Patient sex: M
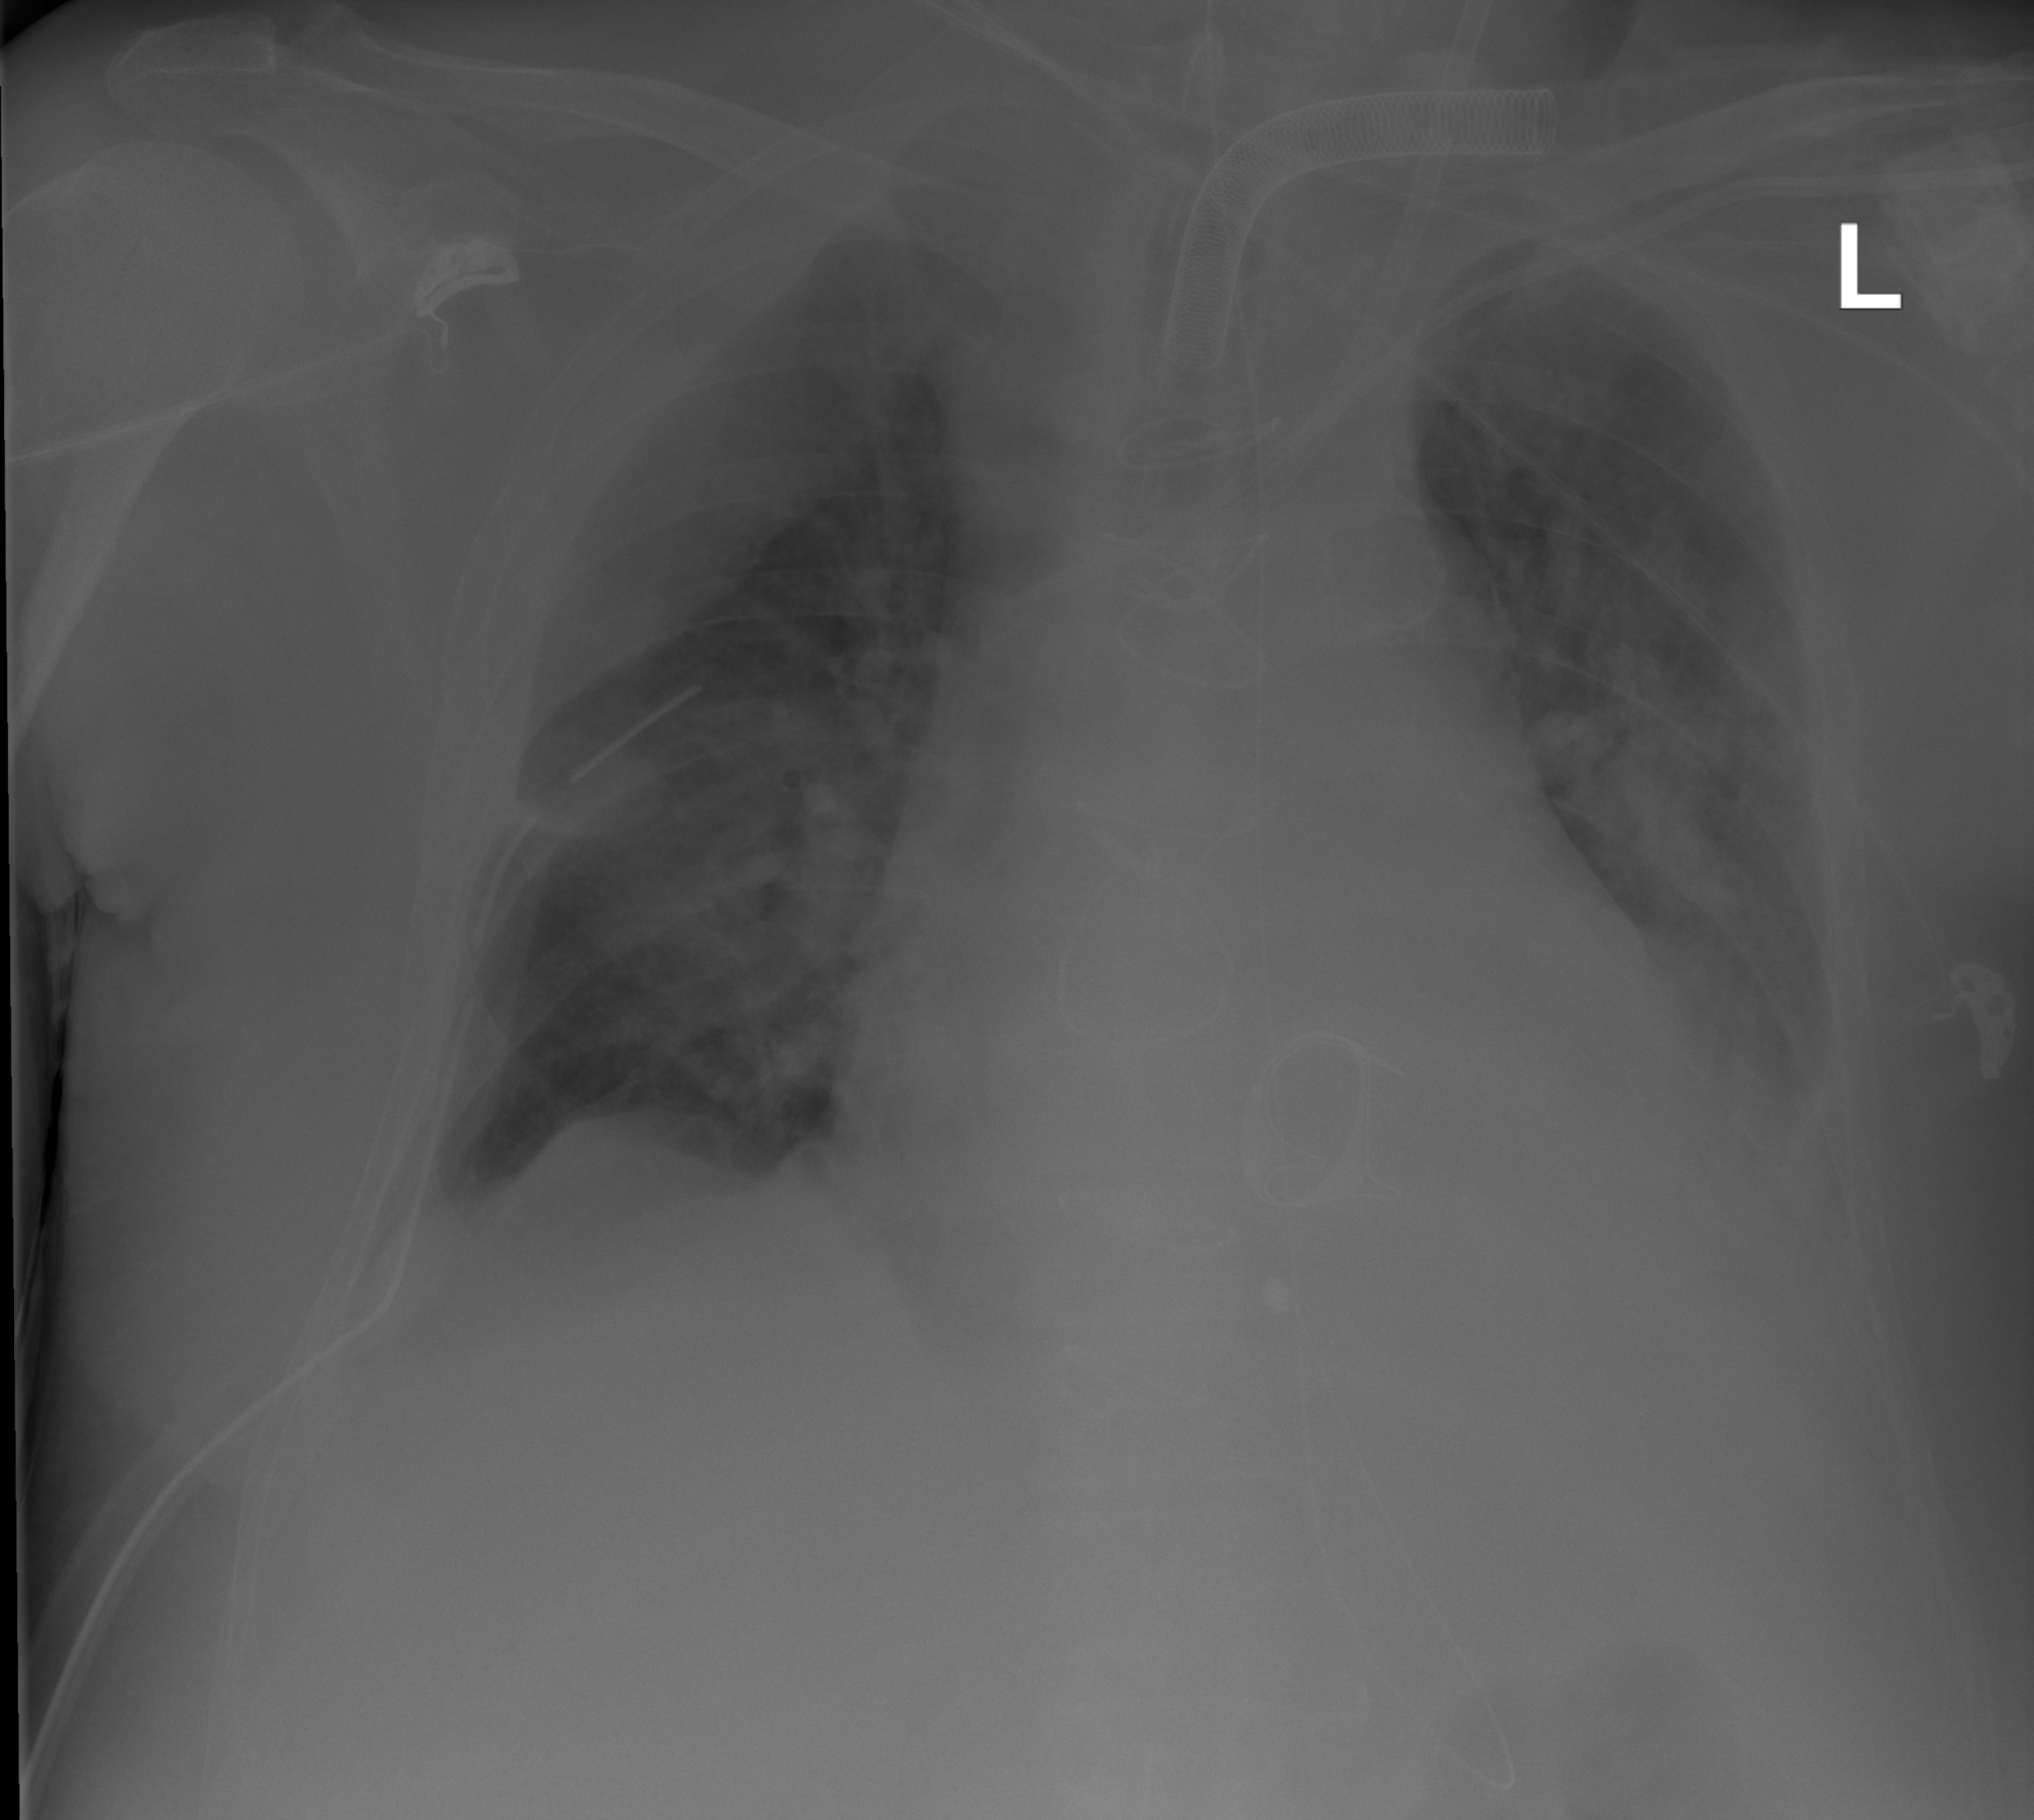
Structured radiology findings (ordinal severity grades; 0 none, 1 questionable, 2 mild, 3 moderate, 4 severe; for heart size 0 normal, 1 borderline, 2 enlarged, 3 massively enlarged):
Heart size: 2
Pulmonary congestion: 2
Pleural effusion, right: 2
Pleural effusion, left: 2
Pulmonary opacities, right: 3
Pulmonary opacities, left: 3
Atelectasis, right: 3
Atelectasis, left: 2